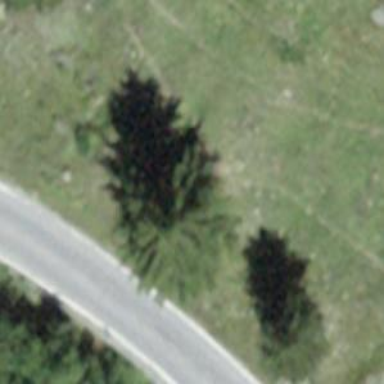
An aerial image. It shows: Needle-leaved tree in its natural environment.